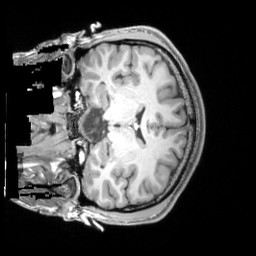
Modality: T1w
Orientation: coronal
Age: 24
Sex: male
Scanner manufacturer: siemens
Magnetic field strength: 3 T
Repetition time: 2.53 s
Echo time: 0.00326 s